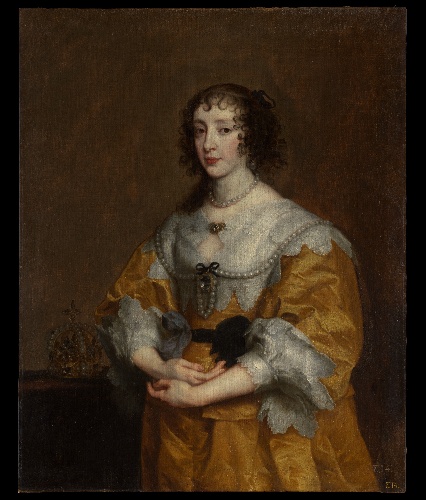
Title: Queen Henrietta Maria
Artist: Anthony van Dyck
Artist bio: Flemish, Antwerp 1599–1641 London
Date: 1636
Object type: Painting
Classification: Paintings
Medium: Oil on canvas
Dimensions: 41 5/8 × 33 1/4 in. (105.7 × 84.5 cm)
Department: European Paintings
Credit line: Bequest of Mrs. Charles Wrightsman in honor of Annette de la Renta, 2019
Accession year: 2019
Repository: Metropolitan Museum of Art, New York, NY
Tags: Queens|Portraits|Women|Crowns